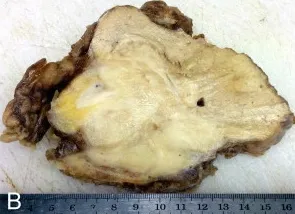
Preoperative and gross findings of tumor. (B) Gross examination of resected liver mass showed an irregular, yellowish white solid tumor without a fibrous capsule. The border between the tumor and normal liver tissue was indistinct.
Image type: medical_photograph (other_medical_photograph)